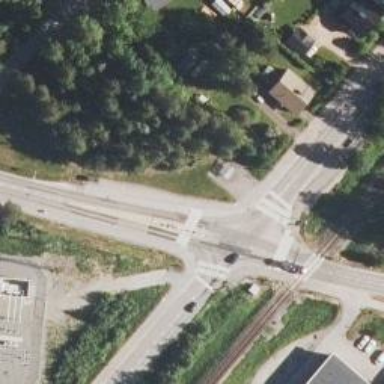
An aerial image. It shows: Uncontrolled crossing on the road.